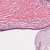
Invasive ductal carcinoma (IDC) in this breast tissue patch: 0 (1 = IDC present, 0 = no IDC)